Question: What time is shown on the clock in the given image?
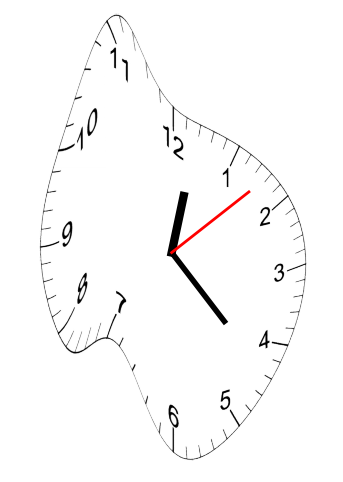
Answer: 12:22:08